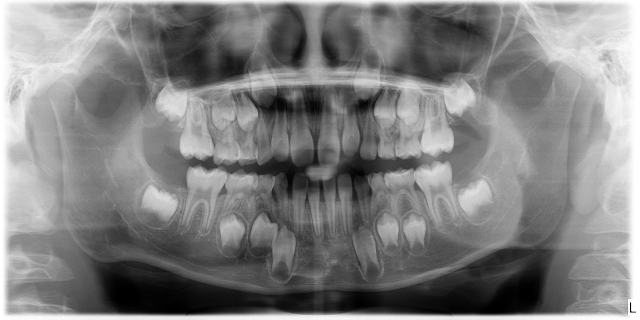
child